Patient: sex F, age 56
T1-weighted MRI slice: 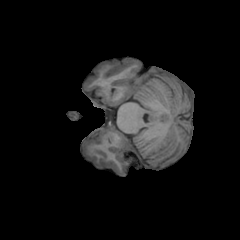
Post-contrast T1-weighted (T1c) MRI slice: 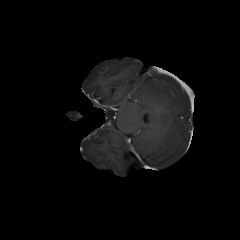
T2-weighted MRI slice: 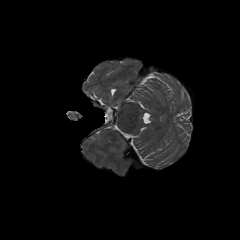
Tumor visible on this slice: no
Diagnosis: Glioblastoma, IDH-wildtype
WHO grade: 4